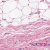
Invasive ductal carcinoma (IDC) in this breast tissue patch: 0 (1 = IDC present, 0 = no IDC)